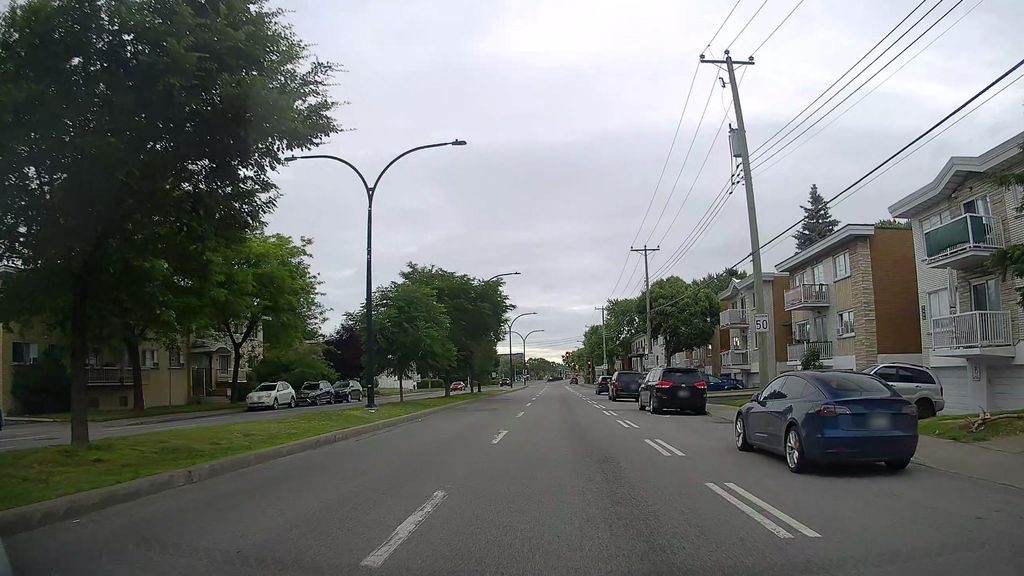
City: montreal